Interaction volume radius: 5 \u00c5
Interaction volume height: 20 \u00c5
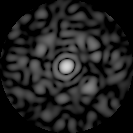
Disorder parameter: 0.7151